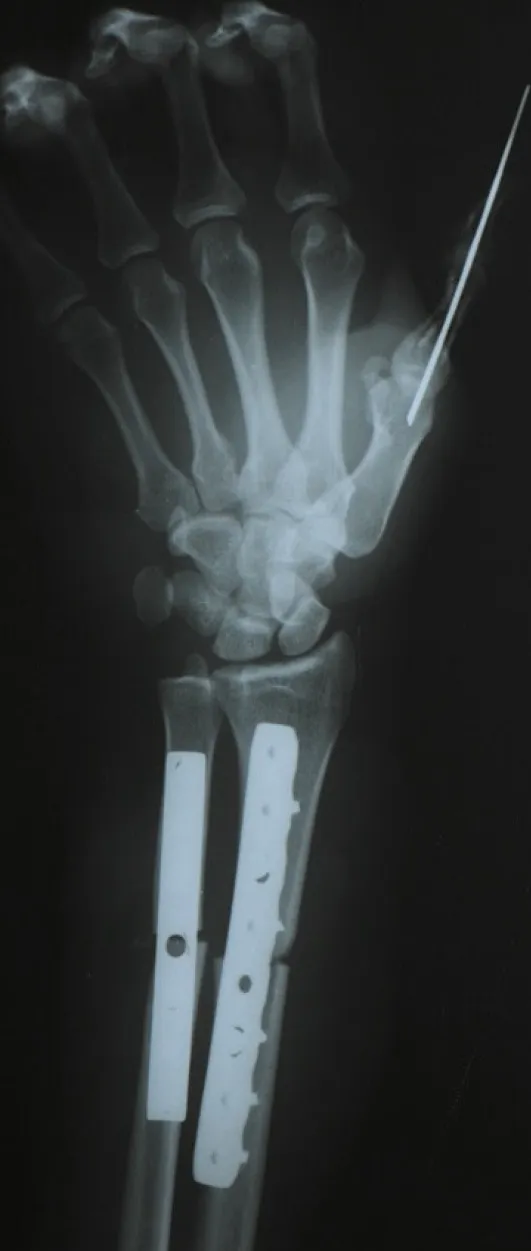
Radiogtaphy of transplanted hand 40 days after surgery.
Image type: radiology (x_ray)